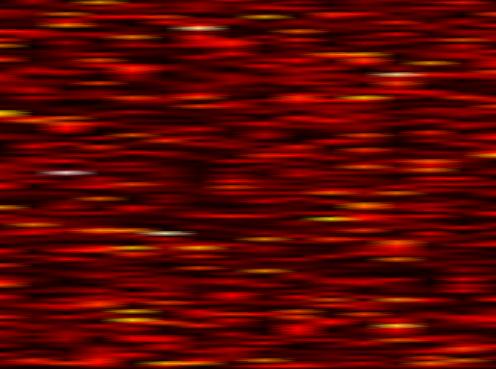
Label: WOLA